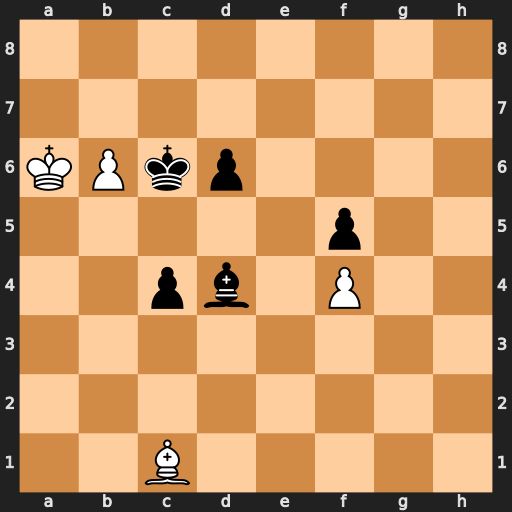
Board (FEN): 8/8/KPkp4/5p2/2pb1P2/8/8/2B5
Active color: w
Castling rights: -
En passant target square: -
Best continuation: b7 Kc7 Ba3